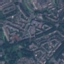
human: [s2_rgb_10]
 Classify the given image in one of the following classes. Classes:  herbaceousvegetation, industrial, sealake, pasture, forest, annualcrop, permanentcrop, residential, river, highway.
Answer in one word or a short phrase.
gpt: Residential